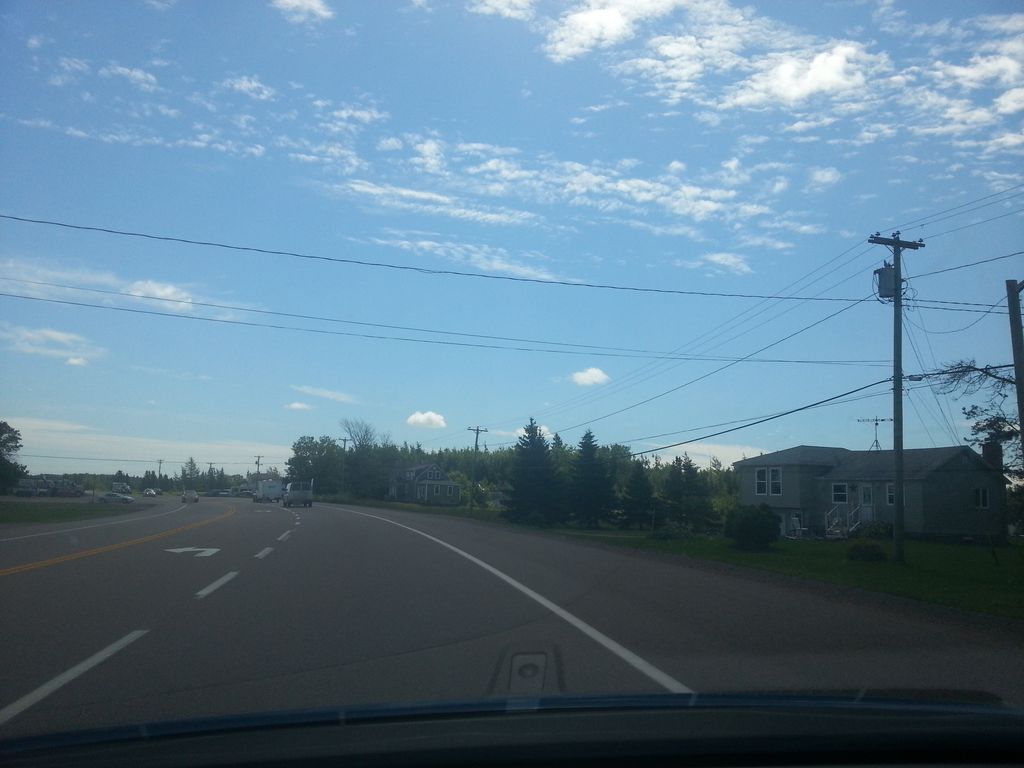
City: charlottetown